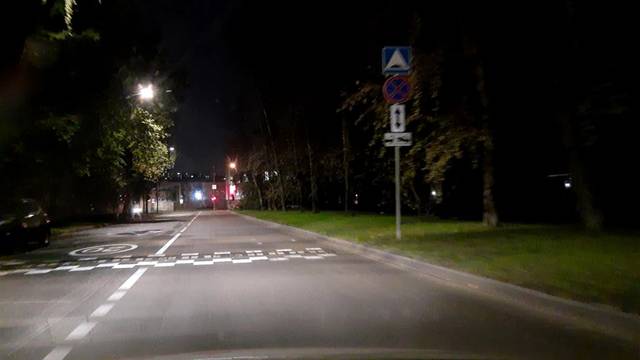
Region: Russia
Coordinates: 55.773, 37.733